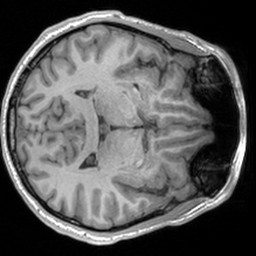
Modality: T1w
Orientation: axial
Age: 23
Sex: male
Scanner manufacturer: siemens
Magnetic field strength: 3 T
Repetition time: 1.9 s
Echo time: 0.00226 s